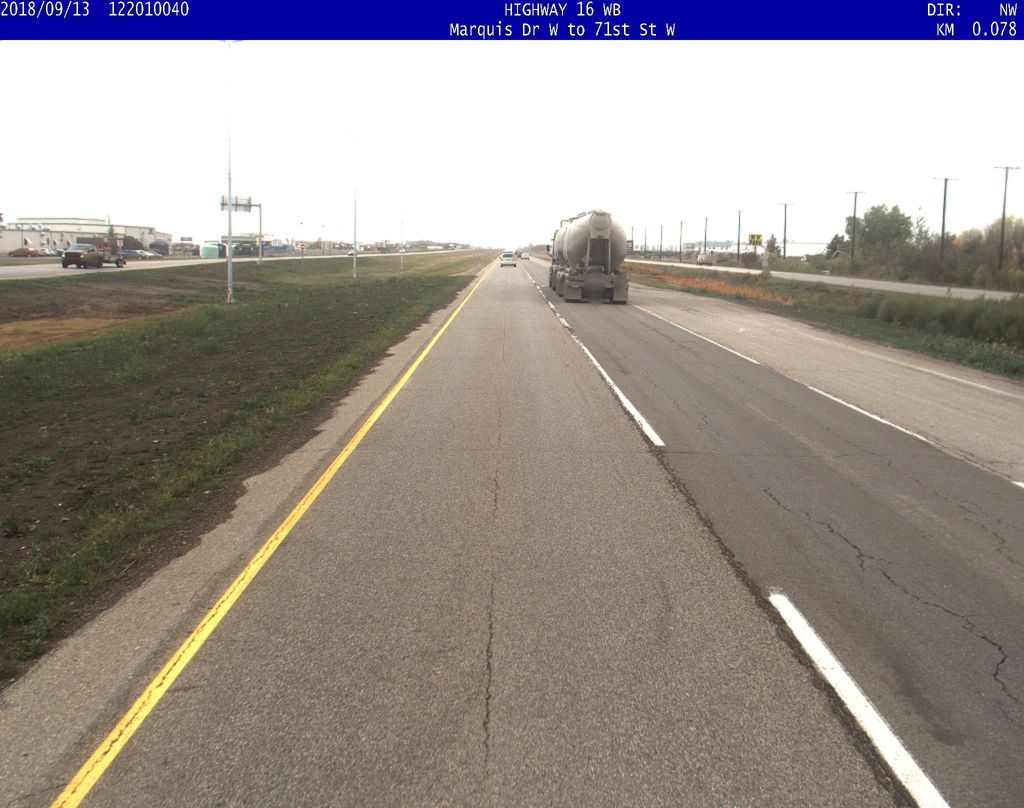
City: saskatoon